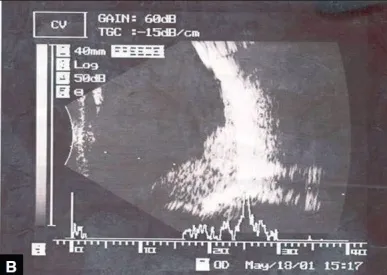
(B) USG picture showing mass lesion in inferior and infero-temporal quadrant.
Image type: radiology (ultrasound)